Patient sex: F
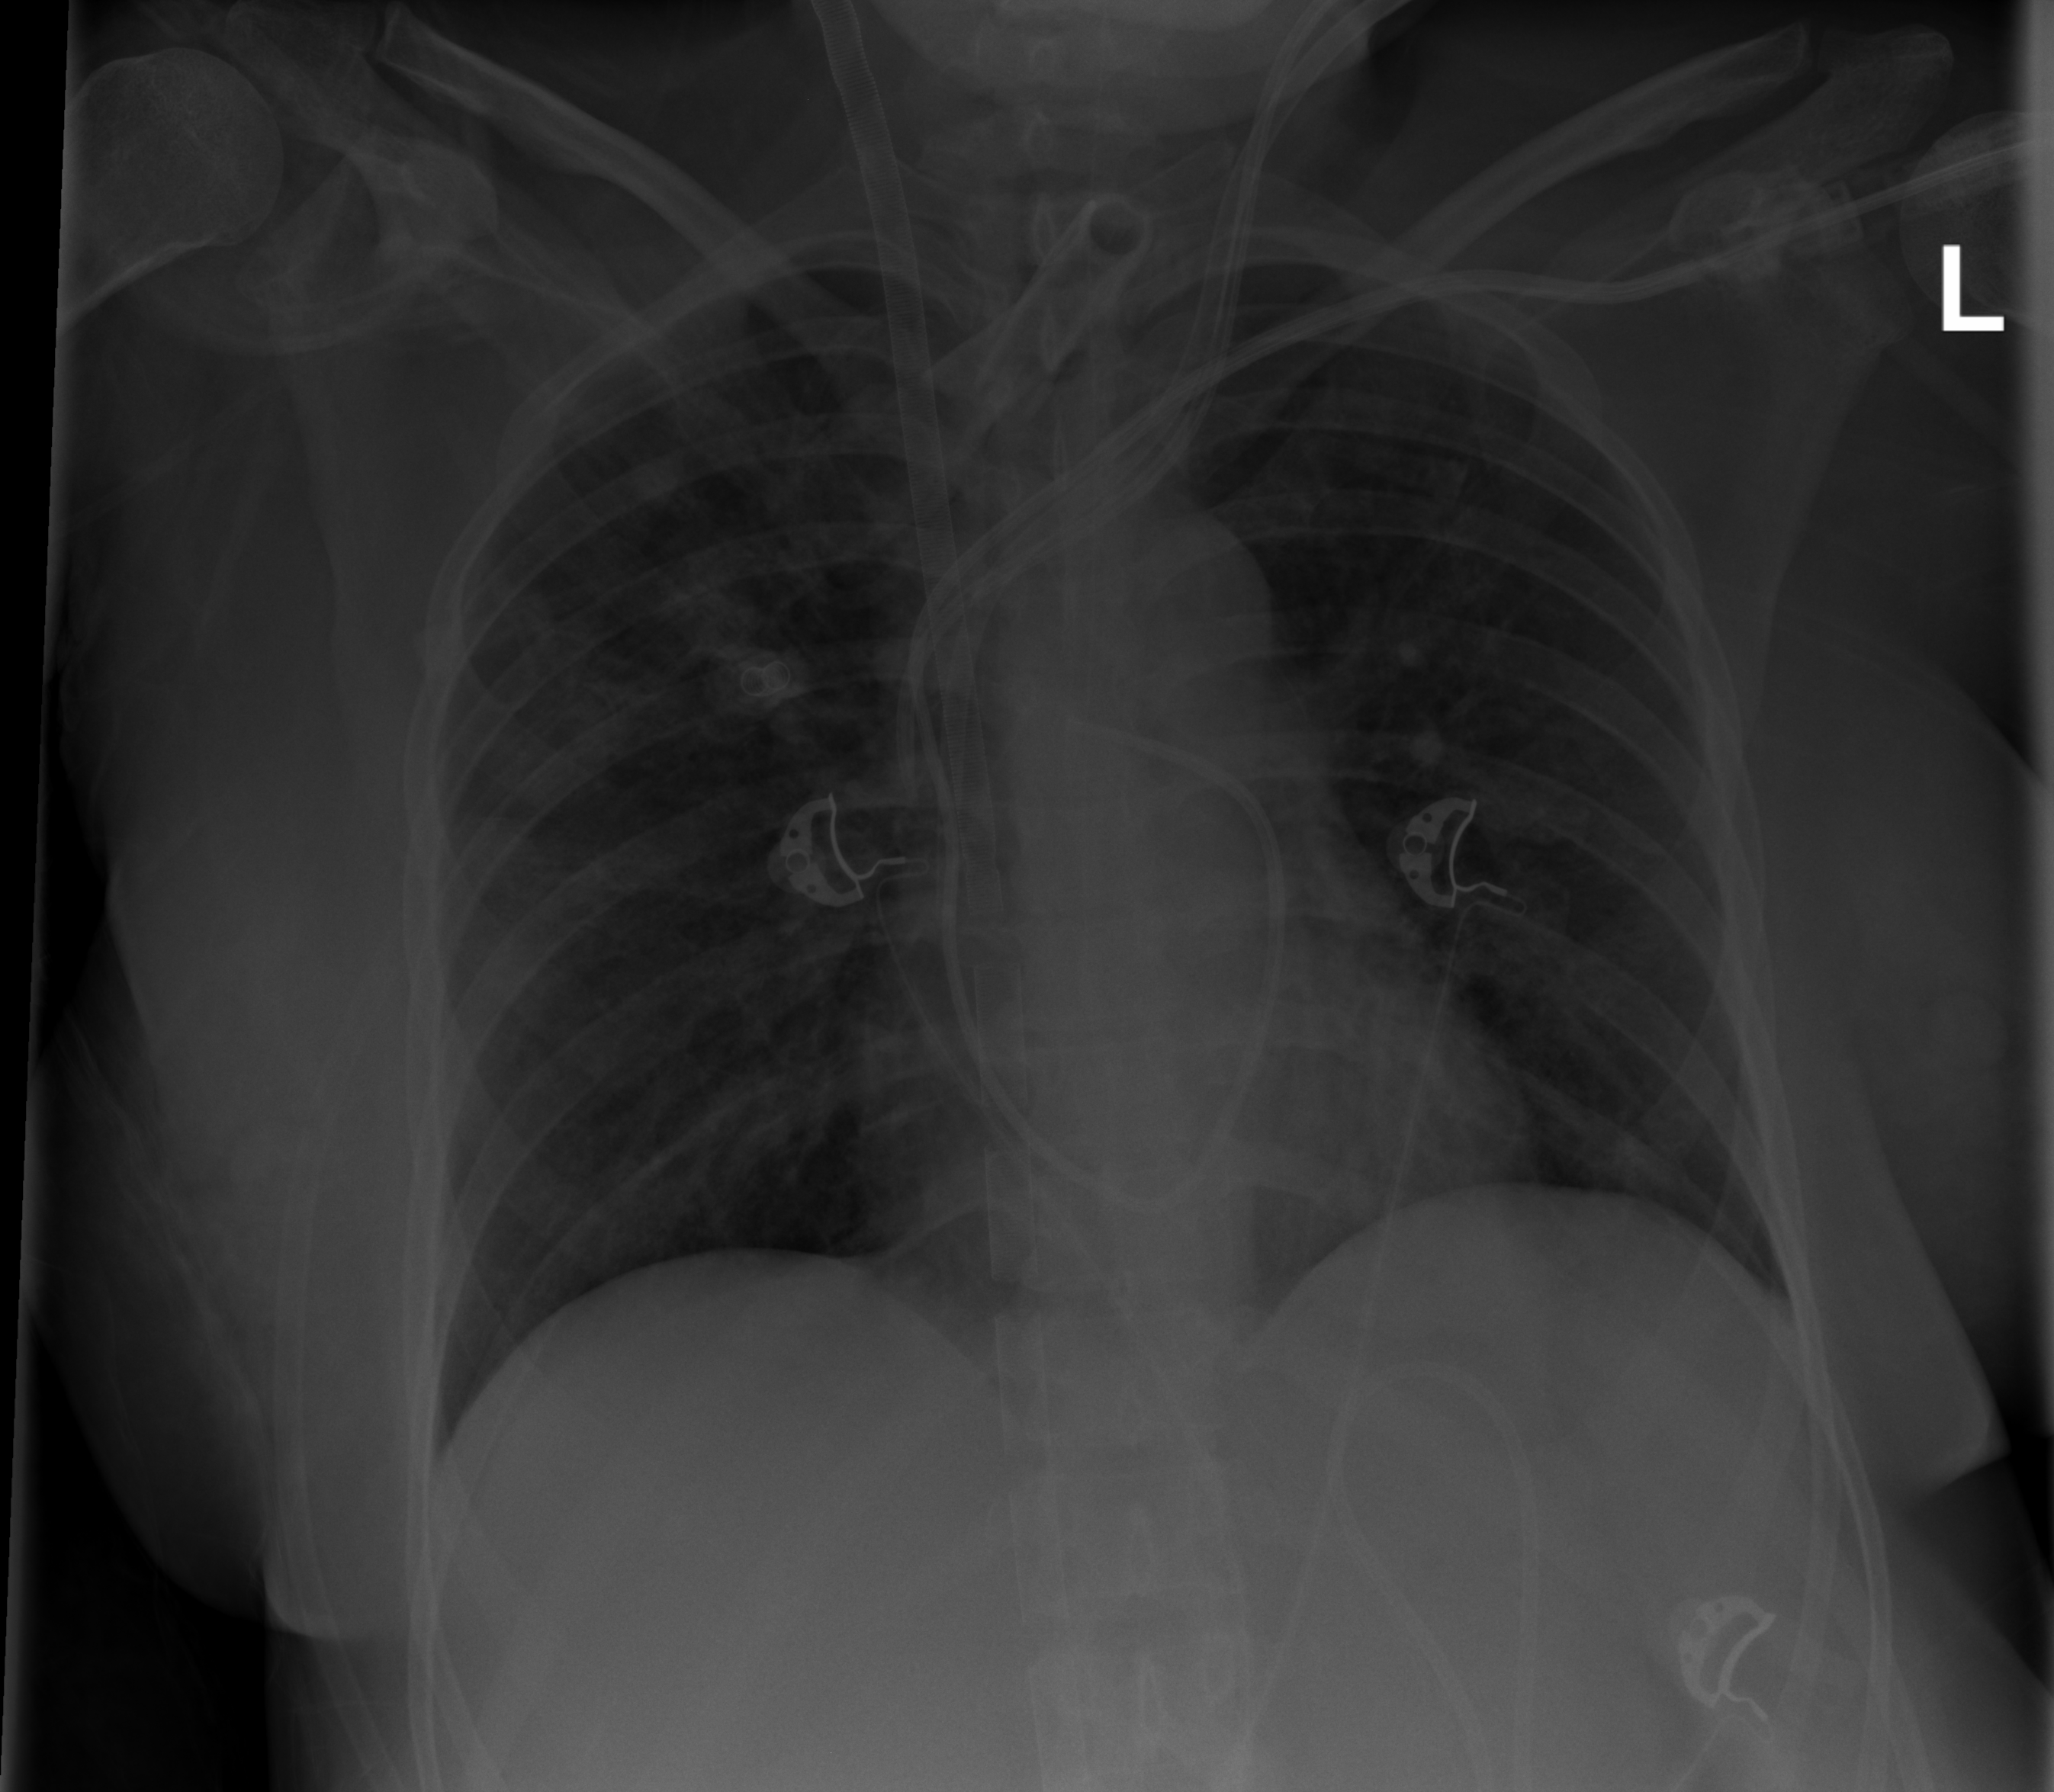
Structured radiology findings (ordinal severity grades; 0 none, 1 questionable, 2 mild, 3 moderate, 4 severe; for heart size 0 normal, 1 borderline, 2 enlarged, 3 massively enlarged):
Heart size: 0
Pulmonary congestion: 1
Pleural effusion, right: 0
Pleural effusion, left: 0
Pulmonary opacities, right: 2
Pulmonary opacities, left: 2
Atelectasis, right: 2
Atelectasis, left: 2